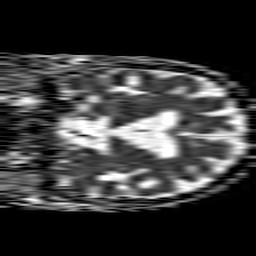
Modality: ADC
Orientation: coronal
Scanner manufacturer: philips
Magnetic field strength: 1.5 T
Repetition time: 4.6 s
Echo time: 0.08517 s